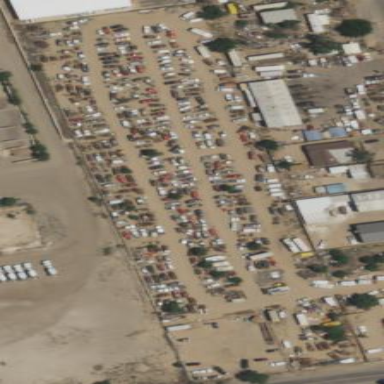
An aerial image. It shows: Industrial area designated as scrap yard.